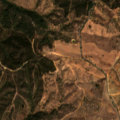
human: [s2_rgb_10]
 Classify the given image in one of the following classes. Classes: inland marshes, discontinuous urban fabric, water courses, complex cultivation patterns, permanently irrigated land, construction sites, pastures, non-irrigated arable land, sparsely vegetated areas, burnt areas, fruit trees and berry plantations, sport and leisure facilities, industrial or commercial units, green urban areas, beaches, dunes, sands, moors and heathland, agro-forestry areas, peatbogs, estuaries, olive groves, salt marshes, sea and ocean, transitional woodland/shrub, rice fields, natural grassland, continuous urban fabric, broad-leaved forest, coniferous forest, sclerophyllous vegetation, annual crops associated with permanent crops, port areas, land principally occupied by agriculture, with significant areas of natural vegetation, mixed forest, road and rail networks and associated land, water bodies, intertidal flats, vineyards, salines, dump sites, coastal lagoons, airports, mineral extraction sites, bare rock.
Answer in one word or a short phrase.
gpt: non-irrigated arable land, broad-leaved forest, transitional woodland/shrub